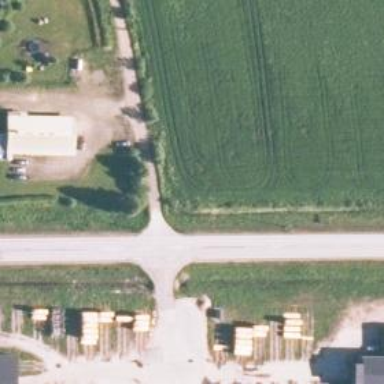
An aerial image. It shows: Asphalt road classified as trunk highway.